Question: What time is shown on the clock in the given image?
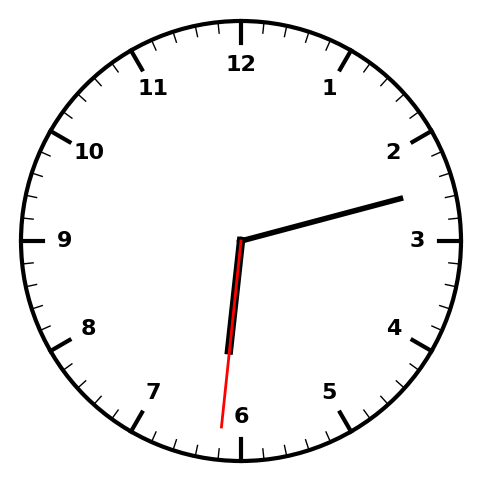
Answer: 06:12:31